Field crop: maize
Growth stage: 1
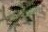
Species: atriplex